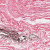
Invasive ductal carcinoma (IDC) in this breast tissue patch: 0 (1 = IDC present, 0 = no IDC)